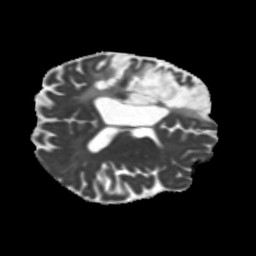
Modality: MD
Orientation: axial
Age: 60
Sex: male
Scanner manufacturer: siemens
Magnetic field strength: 3 T
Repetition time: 5.25 s
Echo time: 0.08 s